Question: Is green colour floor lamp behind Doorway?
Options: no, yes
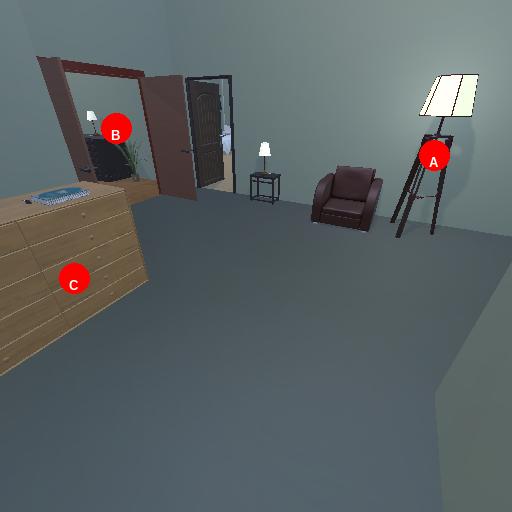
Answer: no